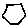
Label: hexagon